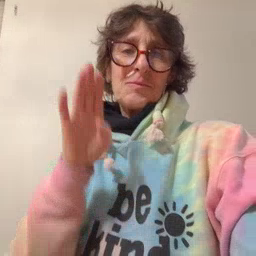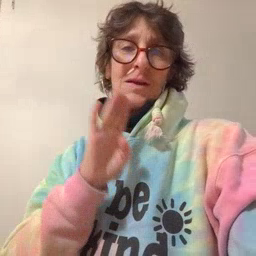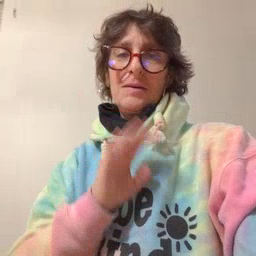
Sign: brown